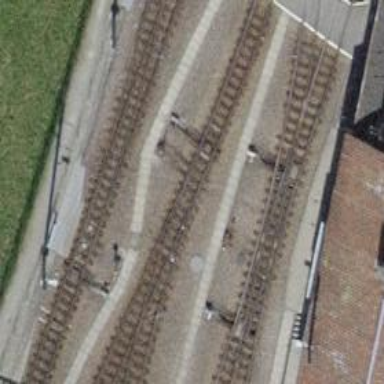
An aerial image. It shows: Railway switch.